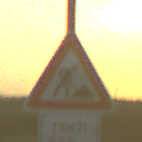
Verkehrszeichen: Arbeitsstelle
Zusatzzeichen unten: LaengeEinerStrecke3
Umgebung: Outdoor, Nature
Tageszeit: SunriseSunset
Wetter: PartlyCloudy
Licht: Natural
Jahreszeit: NotSpecified
Kontrast: MediumContrast